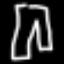
Label: pants